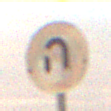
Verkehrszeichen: VerbotWenden
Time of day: SunriseSunset
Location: Outdoor (Nature)
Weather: PartlyCloudy
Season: NotSpecified
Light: Natural